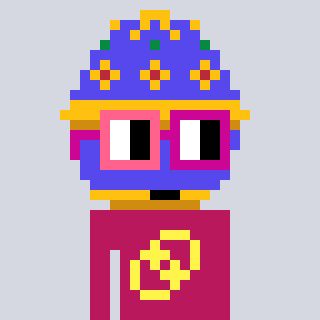
a pixel art character with square pink and red glasses, a faberge-shaped head and a darkpink-colored body on a cool background